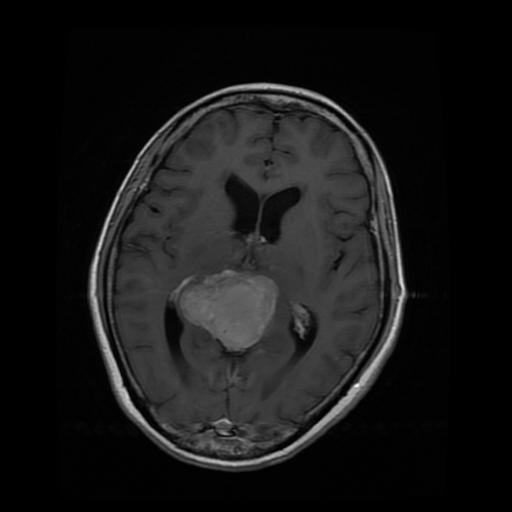
Label: meningioma